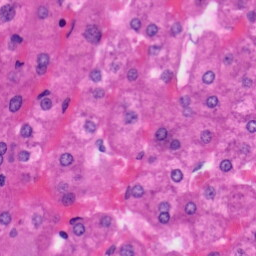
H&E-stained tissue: Liver